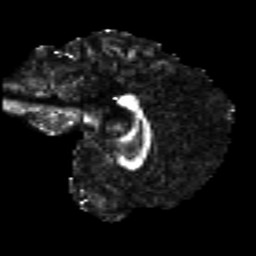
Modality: FA
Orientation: sagittal
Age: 29
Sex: male
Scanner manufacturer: siemens
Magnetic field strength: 3 T
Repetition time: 8.8 s
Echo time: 0.085 s